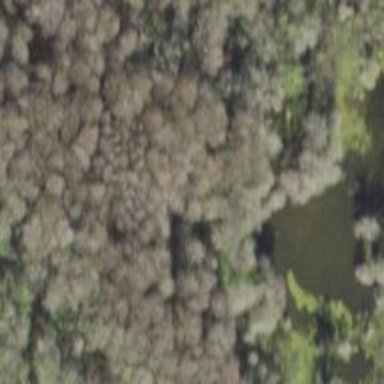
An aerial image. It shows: Swamp wetland with needle-leaved vegetation.